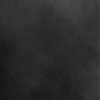
Label: dusty